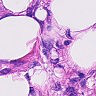
Metastatic tissue present: yes